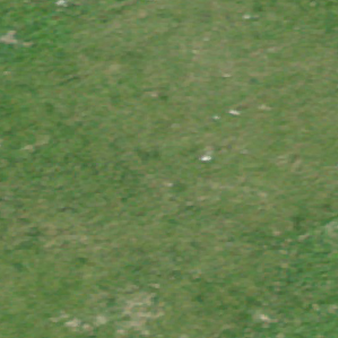
Label: other